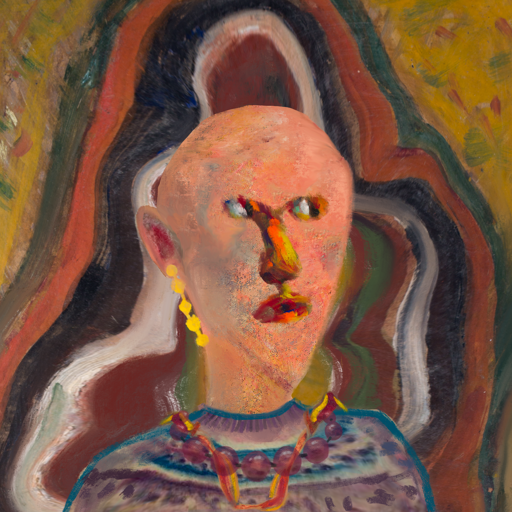
Background: AfterRaid, Head And Neck Side: Irani, Face Side: An_Impression, Bust: HillGirl, Hair Side: Blank, Head Accessory: Blank, Second Necklace: Gypsy_Mother_1, Necklace: Irani_2, Baby: Blank